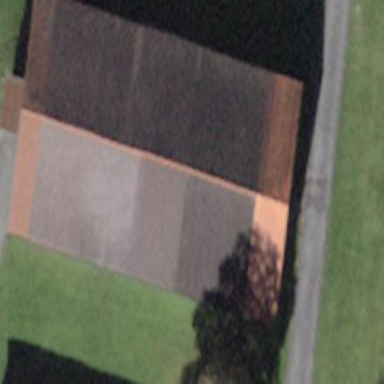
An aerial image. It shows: Building.